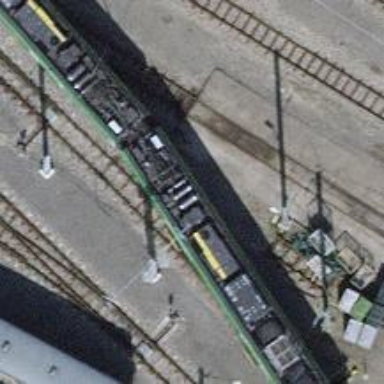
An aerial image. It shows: Narrow-gauge railway with single track running through yard. The railway is electrified with contact line.